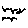
Label: bird